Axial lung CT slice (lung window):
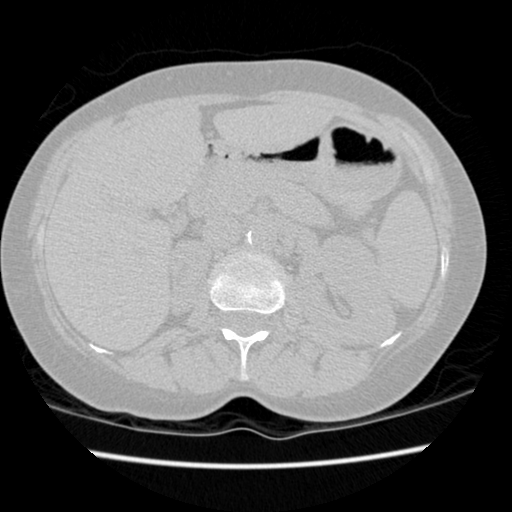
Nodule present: no